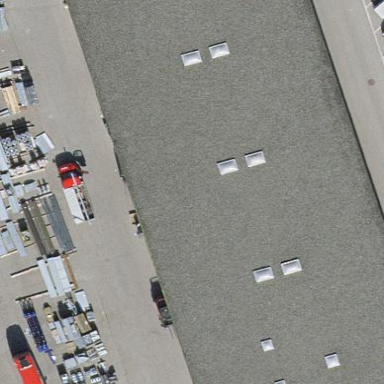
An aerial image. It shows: Industrial building.